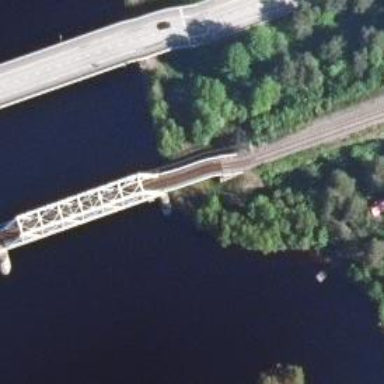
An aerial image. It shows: Bridge over railway with continuous electrified contact line.